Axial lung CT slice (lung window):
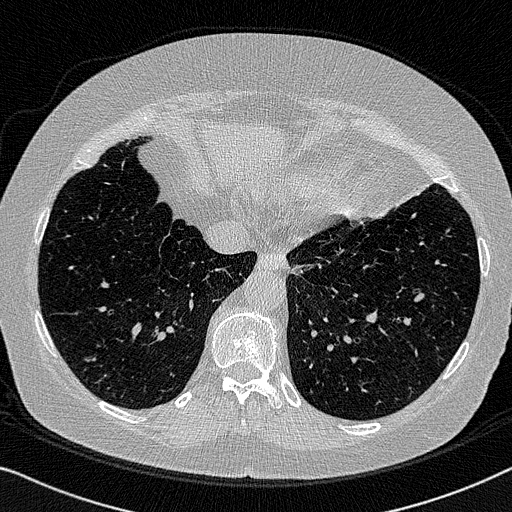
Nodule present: no